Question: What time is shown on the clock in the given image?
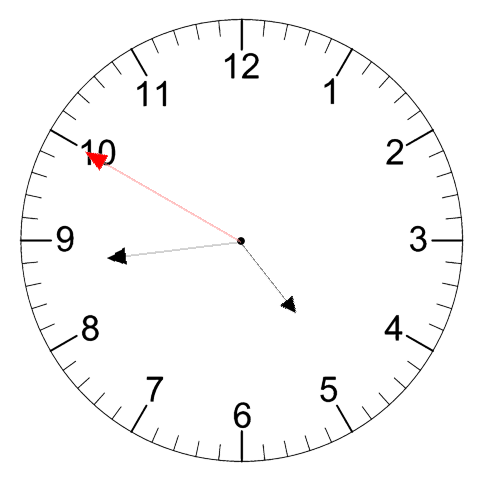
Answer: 04:43:50